Interaction volume radius: 10 \u00c5
Interaction volume height: 20 \u00c5
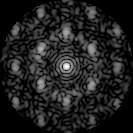
Disorder parameter: 0.5844